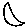
Label: moon